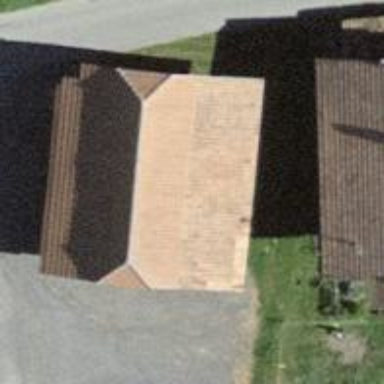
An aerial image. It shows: Barn.